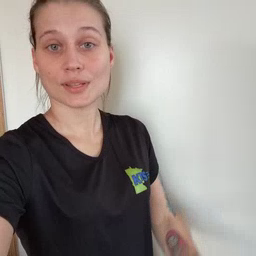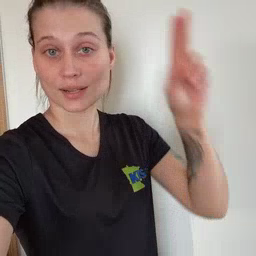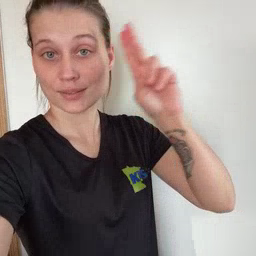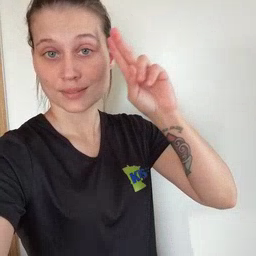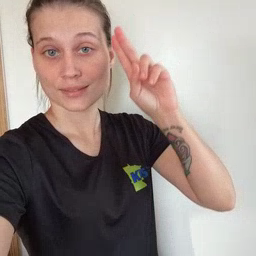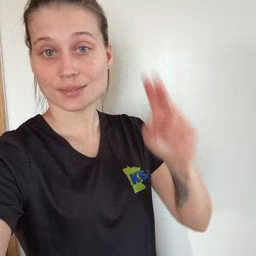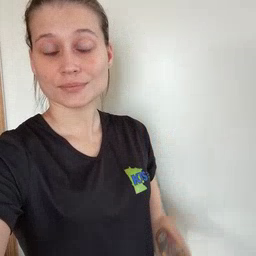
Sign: uncle